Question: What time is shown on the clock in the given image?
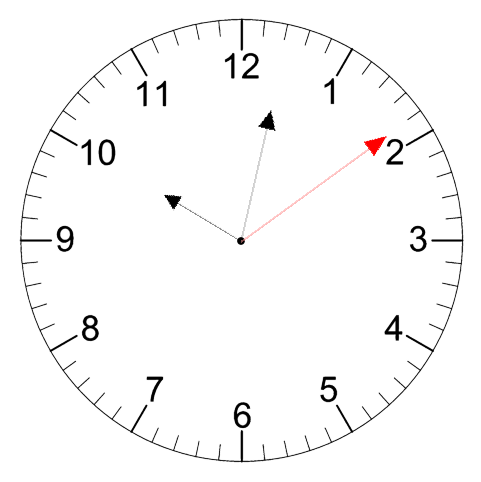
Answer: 10:02:09